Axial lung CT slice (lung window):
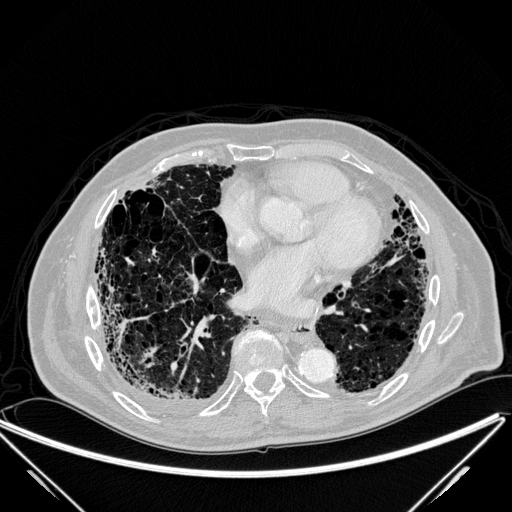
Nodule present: no